Question: I want to create an activity where there's an image view and a view pager right after. I have try some stuff, but the tabs of the viewpager always appear at the top of the screen.
In order what I would like to have:
- - - -
Here's the closest I have got.

Here's my code. (I'm pretty sur I overkilled it, but I was trying stuff)
'''
<RelativeLayout xmlns:android="http://schemas.android.com/apk/res/android"
android:layout_width="fill_parent"
android:layout_height="fill_parent"
android:orientation="vertical">
<LinearLayout xmlns:android="http://schemas.android.com/apk/res/android"
android:id="@+id/profile_image_linear_layout"
android:layout_width="fill_parent"
android:layout_height="wrap_content"
android:layout_alignParentTop="true">
<ImageView
android:id="@+id/profile_image_view"
android:layout_width="fill_parent"
android:layout_height="200dp" />
</LinearLayout>
<FrameLayout
android:layout_width="fill_parent"
android:layout_height="match_parent"
android:layout_below="@+id/profile_image_linear_layout">
<android.support.v4.view.ViewPager xmlns:android="http://schemas.android.com/apk/res/android"
xmlns:tools="http://schemas.android.com/tools"
android:id="@+id/pager"
android:layout_width="fill_parent"
android:layout_height="match_parent"
tools:context="madduck.ioweyou.ProfileActivity" />
</FrameLayout>
</RelativeLayout>
'''
Thanks in advance !
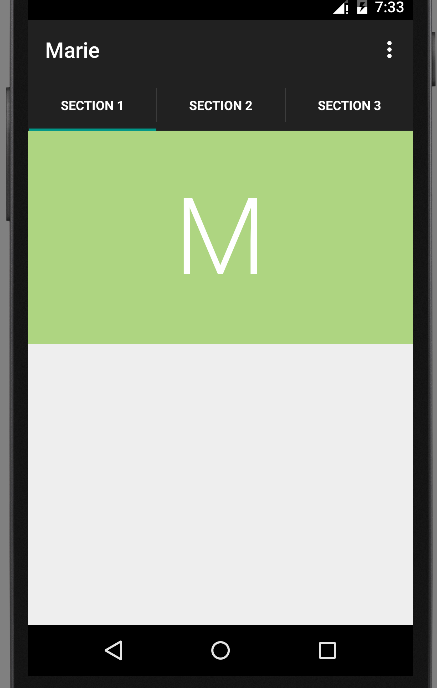
Answer: Use a TabLayout instead of the ActionBar tabs.
<URL>